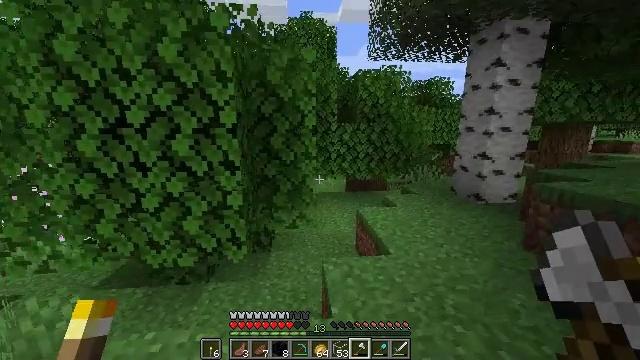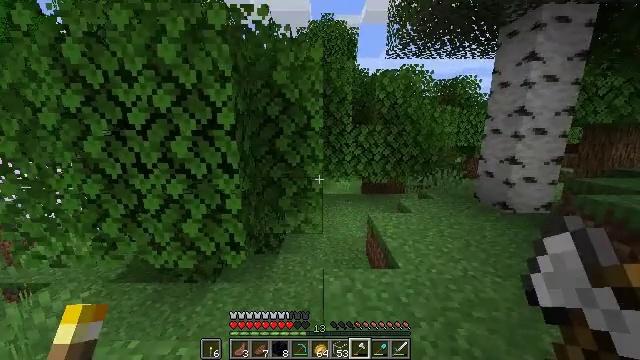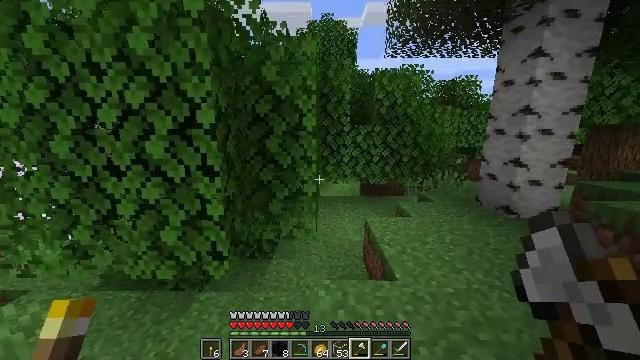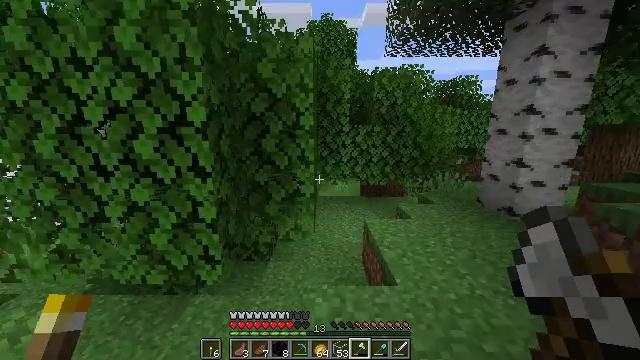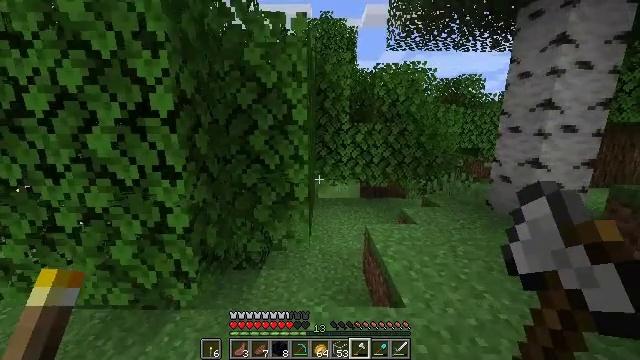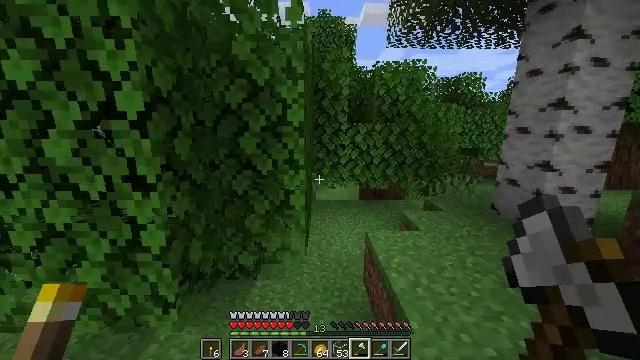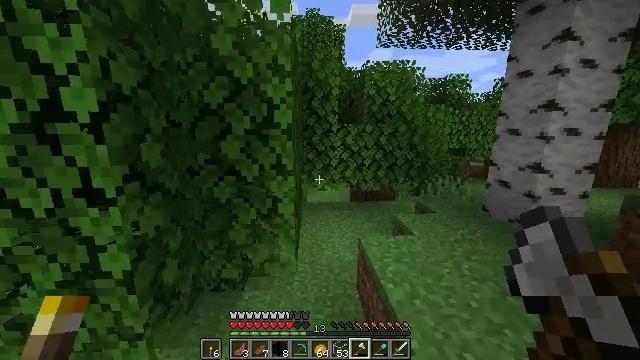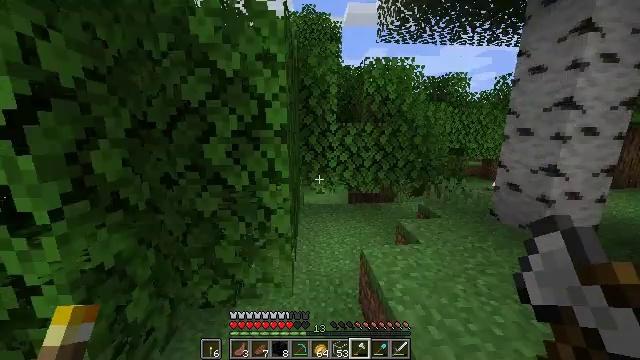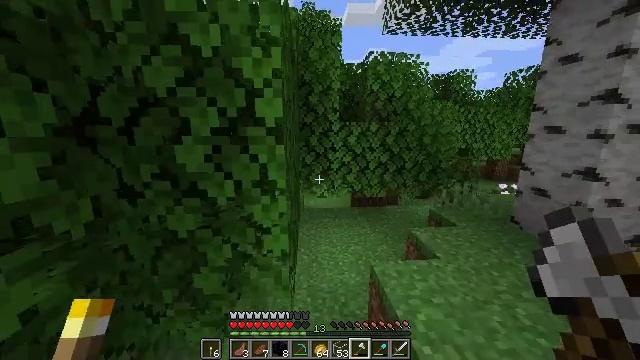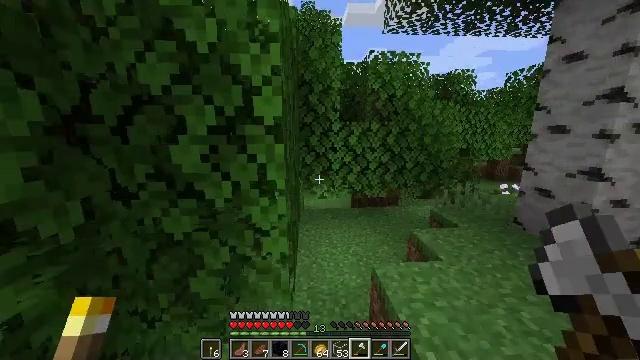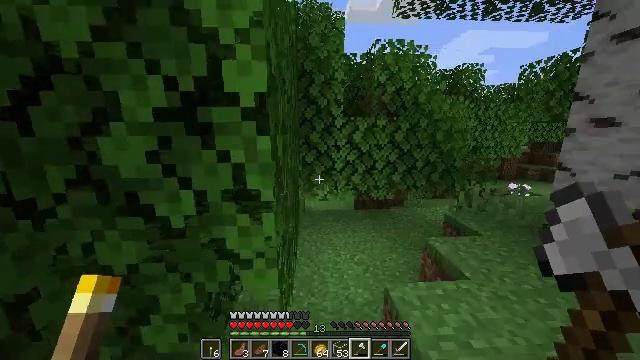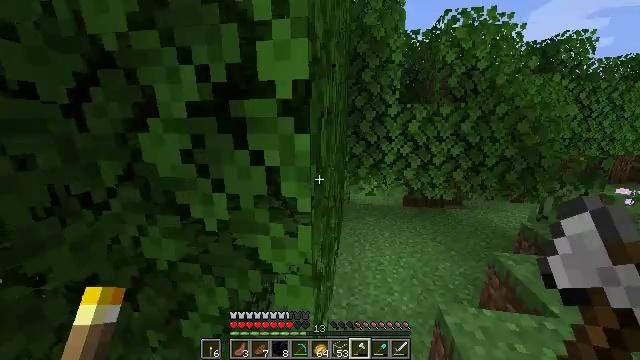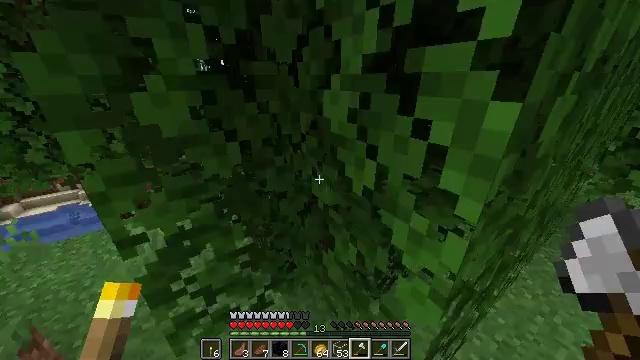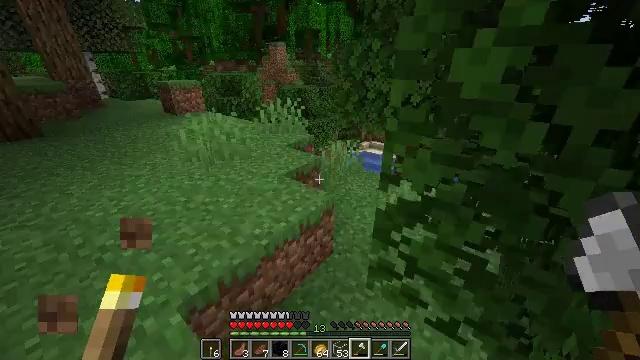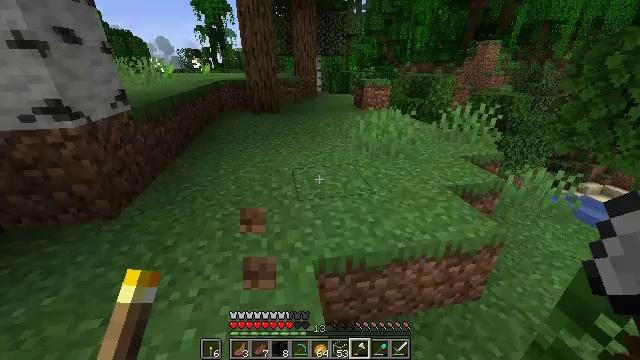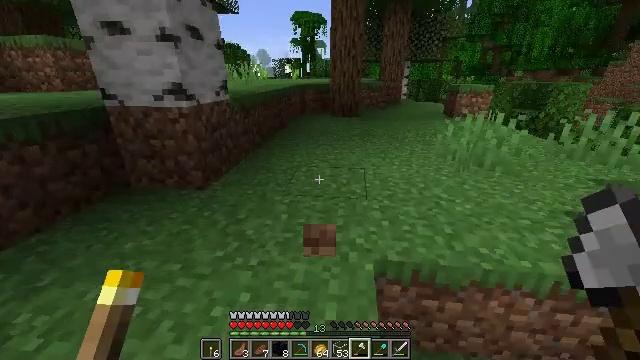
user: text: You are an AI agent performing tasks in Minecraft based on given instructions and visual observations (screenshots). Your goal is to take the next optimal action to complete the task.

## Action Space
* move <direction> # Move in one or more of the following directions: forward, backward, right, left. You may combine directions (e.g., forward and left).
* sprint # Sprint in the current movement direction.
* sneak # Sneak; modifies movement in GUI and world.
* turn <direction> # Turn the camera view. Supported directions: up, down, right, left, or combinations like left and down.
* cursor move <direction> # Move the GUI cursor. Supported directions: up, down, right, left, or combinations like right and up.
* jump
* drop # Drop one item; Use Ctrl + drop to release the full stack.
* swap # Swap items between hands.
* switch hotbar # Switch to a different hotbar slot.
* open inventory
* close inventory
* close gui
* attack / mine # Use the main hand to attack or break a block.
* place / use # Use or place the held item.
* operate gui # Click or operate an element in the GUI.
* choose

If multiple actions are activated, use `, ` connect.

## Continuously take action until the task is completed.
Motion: motion action
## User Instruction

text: Break the sugar cane.
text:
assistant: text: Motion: move forward, sprint, turn left
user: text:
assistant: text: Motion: move forward
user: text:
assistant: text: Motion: move forward
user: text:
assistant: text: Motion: move forward, sprint
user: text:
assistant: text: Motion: move forward, sprint
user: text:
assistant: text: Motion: move forward, sprint, turn right
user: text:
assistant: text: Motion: move forward, sprint
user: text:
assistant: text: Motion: move forward
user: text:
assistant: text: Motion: move forward
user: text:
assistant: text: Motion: move forward
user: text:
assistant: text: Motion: move forward, turn left and down
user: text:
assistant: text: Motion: turn left and down
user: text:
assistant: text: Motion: turn left and down
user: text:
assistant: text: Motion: turn left
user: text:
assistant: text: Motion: turn left and up
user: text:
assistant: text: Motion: turn left and up
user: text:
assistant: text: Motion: turn up
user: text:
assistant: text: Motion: turn up
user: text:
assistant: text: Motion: turn up
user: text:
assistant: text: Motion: turn up
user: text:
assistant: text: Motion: turn right and up
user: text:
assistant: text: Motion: turn right and up
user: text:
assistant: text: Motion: turn up
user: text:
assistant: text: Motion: no_op
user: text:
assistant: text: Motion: no_op
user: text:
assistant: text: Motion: no_op
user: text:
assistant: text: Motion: move forward, turn left
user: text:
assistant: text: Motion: move forward, turn left
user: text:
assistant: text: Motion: move forward, turn left
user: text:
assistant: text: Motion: move forward